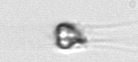
Label: Apedinella